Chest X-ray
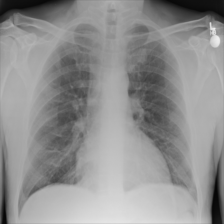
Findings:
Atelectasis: negative
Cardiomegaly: negative
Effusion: negative
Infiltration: negative
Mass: negative
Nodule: negative
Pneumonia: negative
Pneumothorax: negative
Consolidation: negative
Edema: negative
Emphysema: negative
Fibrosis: negative
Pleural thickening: negative
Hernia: negative